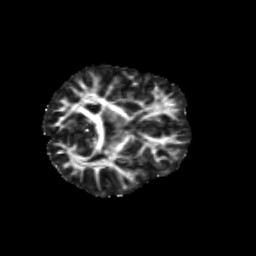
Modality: FA
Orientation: axial
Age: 10
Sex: female
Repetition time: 9.4 s
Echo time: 0.089 s